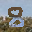
Label: 8